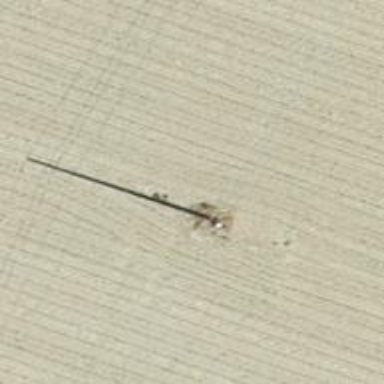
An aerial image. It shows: Power pole.